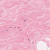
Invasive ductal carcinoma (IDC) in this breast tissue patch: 0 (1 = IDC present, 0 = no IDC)